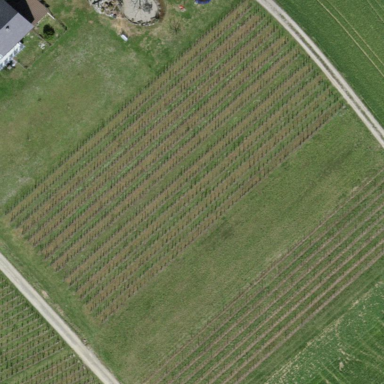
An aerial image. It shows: Vineyard.